Field crop: maize
Growth stage: 2
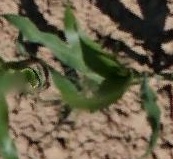
Species: maize